Field crop: maize
Growth stage: 2
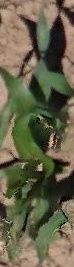
Species: maize